Interaction volume radius: 5 \u00c5
Interaction volume height: 35 \u00c5
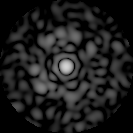
Disorder parameter: 0.8227